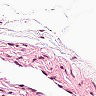
Metastatic tissue present: no